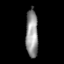
Tissue: prostate
Cell type: Epithelial cells
Senescence score: 0.2872
Nuclear area (px): 570
Mean DAPI intensity: 147.753